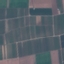
Land use / land cover class: PermanentCrop